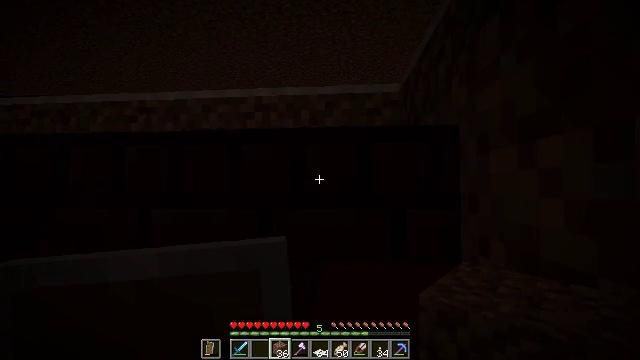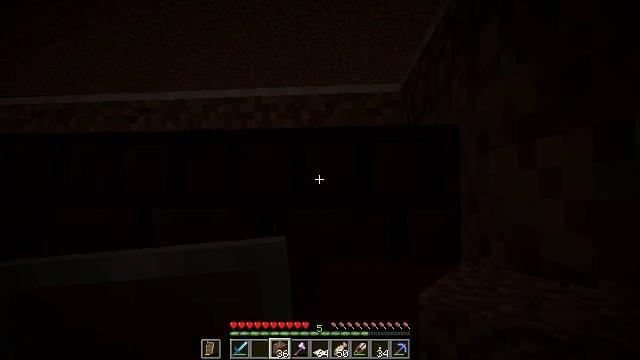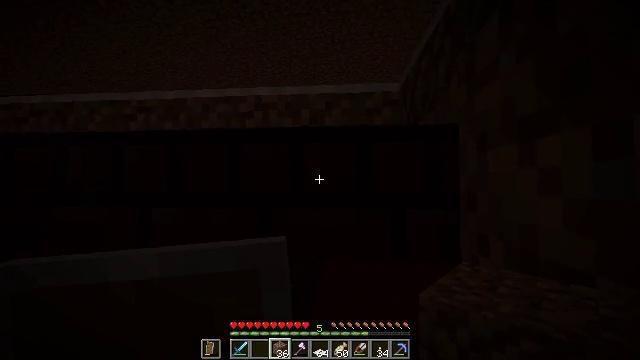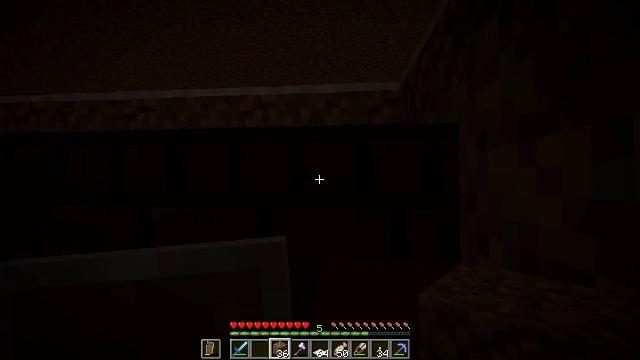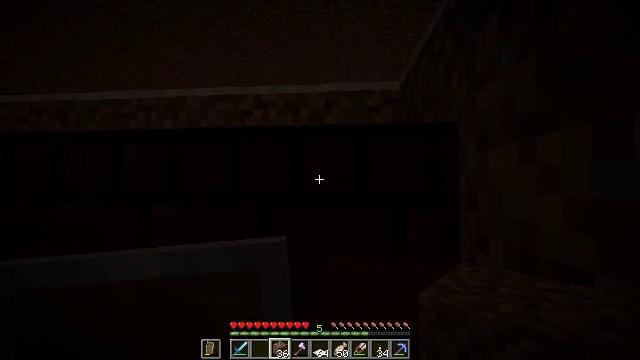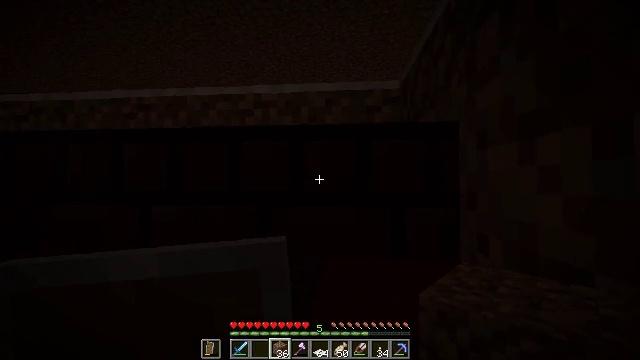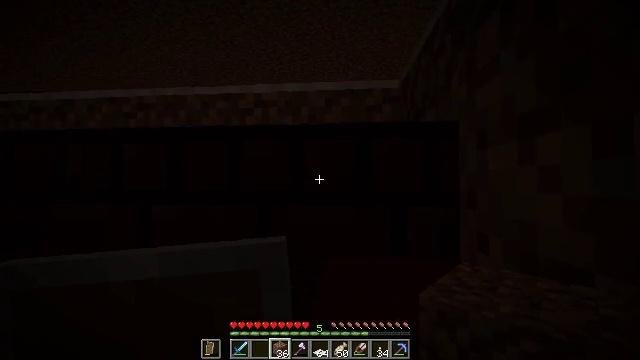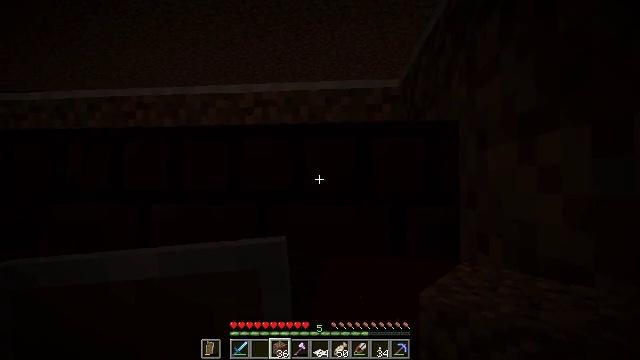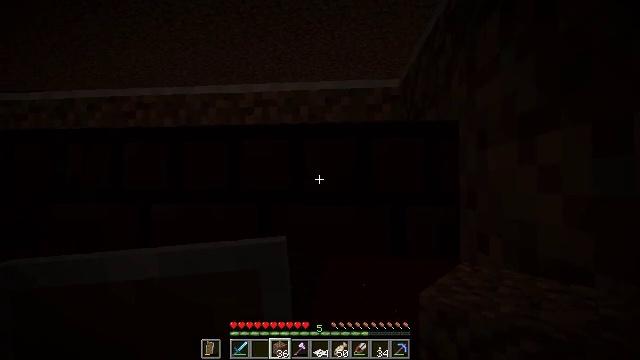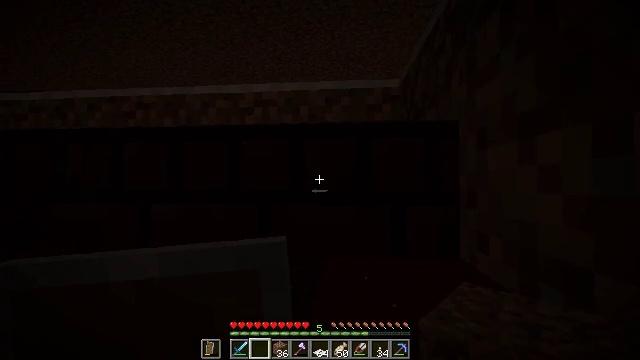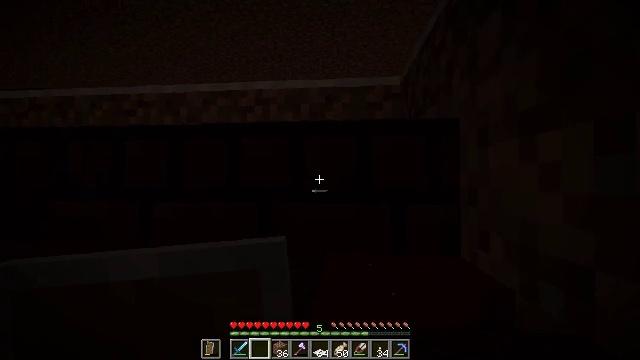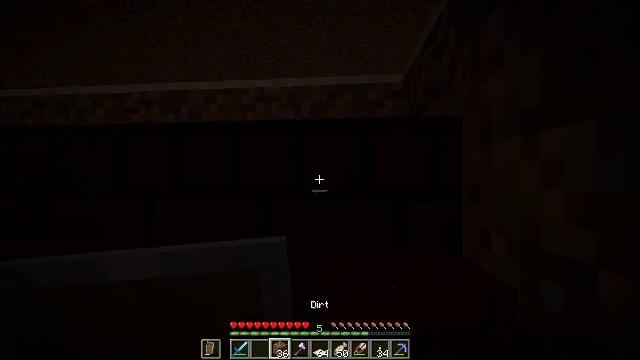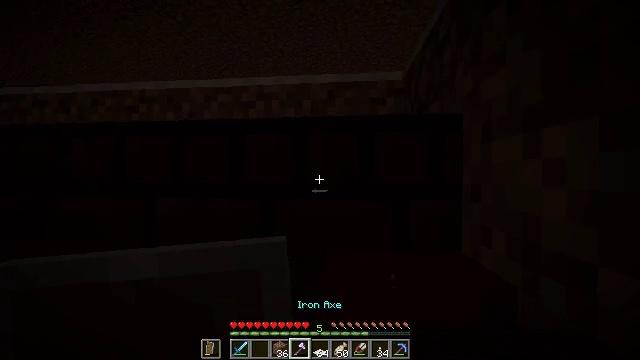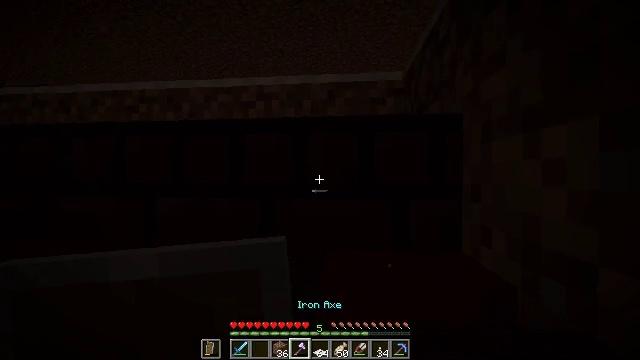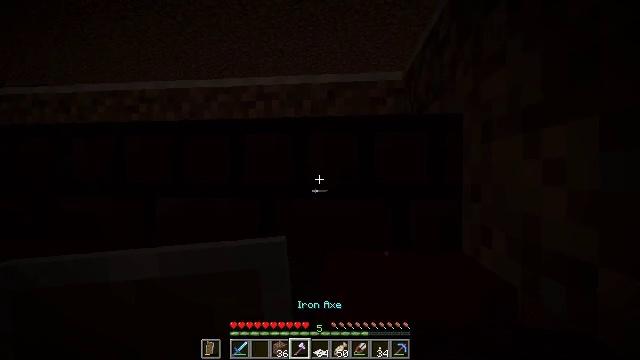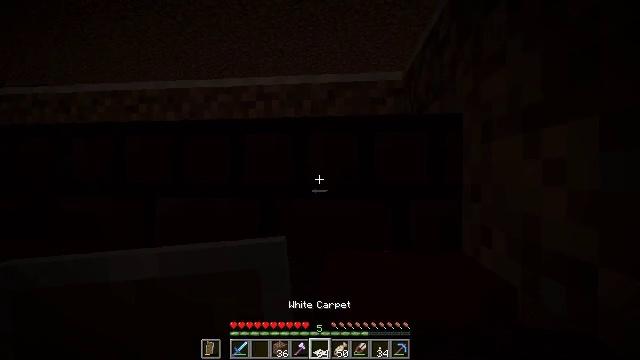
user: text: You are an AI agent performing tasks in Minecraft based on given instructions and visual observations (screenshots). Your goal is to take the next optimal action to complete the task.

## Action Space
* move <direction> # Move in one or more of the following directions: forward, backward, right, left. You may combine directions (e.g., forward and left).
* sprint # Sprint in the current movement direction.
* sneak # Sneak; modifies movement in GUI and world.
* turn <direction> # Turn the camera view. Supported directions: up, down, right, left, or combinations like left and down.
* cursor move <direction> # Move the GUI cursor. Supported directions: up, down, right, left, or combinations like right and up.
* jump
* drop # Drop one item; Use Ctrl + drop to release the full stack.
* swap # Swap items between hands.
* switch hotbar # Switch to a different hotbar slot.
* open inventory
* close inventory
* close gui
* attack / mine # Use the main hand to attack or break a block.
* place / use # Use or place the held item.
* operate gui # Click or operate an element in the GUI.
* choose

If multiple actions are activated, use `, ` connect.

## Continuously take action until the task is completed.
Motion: motion action
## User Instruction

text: Collect nether brick slab from the structure.
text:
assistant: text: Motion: sneak
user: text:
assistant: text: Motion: sneak
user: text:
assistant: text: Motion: sneak
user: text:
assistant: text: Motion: sneak
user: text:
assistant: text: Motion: sneak
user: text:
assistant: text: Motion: sneak
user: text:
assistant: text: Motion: sneak
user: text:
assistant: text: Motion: sneak
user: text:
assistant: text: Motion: sneak
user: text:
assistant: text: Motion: sneak
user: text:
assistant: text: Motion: sneak
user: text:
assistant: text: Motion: sneak
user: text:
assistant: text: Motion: sneak
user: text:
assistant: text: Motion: sneak
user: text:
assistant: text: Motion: sneak
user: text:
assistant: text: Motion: sneak
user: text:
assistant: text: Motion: sneak
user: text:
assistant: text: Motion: move forward, sneak
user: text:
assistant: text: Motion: move forward and move right, sneak
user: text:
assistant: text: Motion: move forward and move right, sneak
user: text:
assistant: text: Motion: move forward and move right, sneak
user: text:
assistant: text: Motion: move forward and move right, sneak
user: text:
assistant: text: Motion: move forward and move right, sneak
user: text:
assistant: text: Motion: sneak
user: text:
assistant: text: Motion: sneak, turn left
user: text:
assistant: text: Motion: sneak, turn left
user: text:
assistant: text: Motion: sneak, turn left
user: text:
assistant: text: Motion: sneak, turn left
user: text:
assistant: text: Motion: sneak, turn left
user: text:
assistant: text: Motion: sneak, turn left